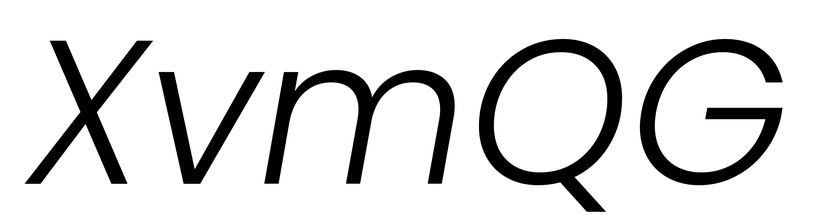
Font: Poppins-LightItalic